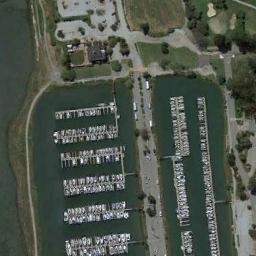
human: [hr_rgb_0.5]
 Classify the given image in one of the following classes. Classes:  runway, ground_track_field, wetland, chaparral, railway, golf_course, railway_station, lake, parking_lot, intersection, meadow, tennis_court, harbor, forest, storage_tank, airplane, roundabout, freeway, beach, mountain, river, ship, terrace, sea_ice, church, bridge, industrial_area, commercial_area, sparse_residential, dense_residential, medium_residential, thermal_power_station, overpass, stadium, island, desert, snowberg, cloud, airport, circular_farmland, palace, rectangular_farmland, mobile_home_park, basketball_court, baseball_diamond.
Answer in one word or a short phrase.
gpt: harbor